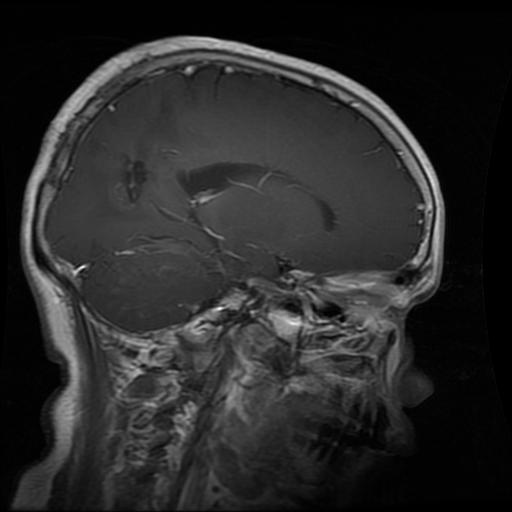
Label: glioma